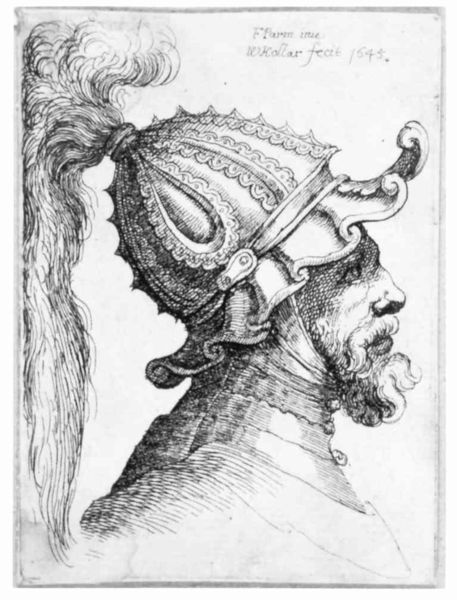
Titel: Bärtiger Kopf mit Helm und großem Helmbusch
Künstler: Wenzel Hollar
Standort: Karlsruhe
Institution: Staatliche Kunsthalle Karlsruhe
Schlagwörter: dunkel, feder, held, kampf, kopf, kämpfer, mann, schatten, weiß, grau, haar, hell, hut, licht, mund, nase, profil, schmuck, schwarz, skizze, zeichnung, blick, schirm, haube, muster, ornament, alt, bart, schnurrbart, augen, barock, federn, gesicht, kragen, rahmen, rembrandt, vollbart, bildnis, hals, halskrause, portrait, porträt, signatur, busch, auge, haare, adel, blatt, kinn, knopf, lippen, locken, rechts, renaissance, schulter, reiter, federbusch, schweif, kopfbedeckung, schrift, wellen, papier, ansicht, kamm, grafik, graphik, linien, nacken, rand, krieg, kaiser, könig, detail, ernst, büste, datum, dekor, ornamente, seitenansicht, verzierung, metall, nägel, knöpfe, jahreszahl, kinnbart, schnauzbart, schnauzer, ziegenbart, krempe, name, eisen, tusche, panzer, unterschrift, buch, heide, druck, schwarz-weiss, schraffur, radierung, stich, markant, seite, militär, scharz, text, uniform, soldat, holzdruck, bleistift, helm, herrscher, krause, ritter, armee, gustav adolf, rüstung, charakter, rom, verziert, zacken, schnörkel, harnisch, voluten, seitenprofil, portät, mittelalter, krieger, feldherr, büschel, nachtwache, volute, muschel, oberlippenbart, zier, federschmuck, helmbusch, muscheln, kupferstich, verzeirung, stahl, shwarz, gezeichnet, ziseliert, verzierungen, preußen, gewellt, kürassier, schutz, nasenflügel, federhelm, oktopus, geschmückt, geischt, puschel, bausch, goldhelm, soldate, pferdeschweif, spanier, pferdehaar, altertum, metallisch, rüstzeug, schwazr, landsknecht, buschen, helmzier, part, federbuschen, stahlstich, elm, aufseher, schatierungen, wenzel, soanien, don quichotte, schuler, stadtwache, visir, 16. jahrhundert, as, 1545, kollar, kopr, 1645, wenzel hollar, hollar, kruselig, fecit, 30 jähriger krieg, fbuschen, rchts, w kollar, halsschutz, federschwanz, parin, zeichnug gouache helm, kollar fecit, rosshaar, 1544, zirade, zierade, rosshaare, plumage, bleistüft